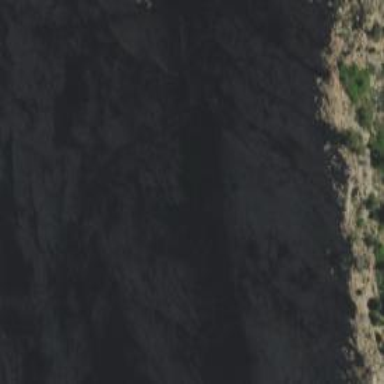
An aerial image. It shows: Cliff in nature.